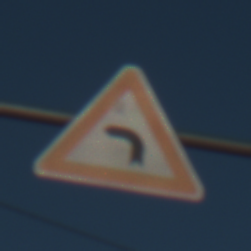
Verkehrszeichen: KurveLinks
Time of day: MorningAfternoon
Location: Outdoor (Urban)
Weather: Clear
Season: NotSpecified
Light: Natural